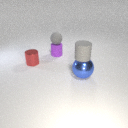
small red metal cylinder behind large blue metal sphere